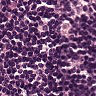
Metastatic tissue present: no